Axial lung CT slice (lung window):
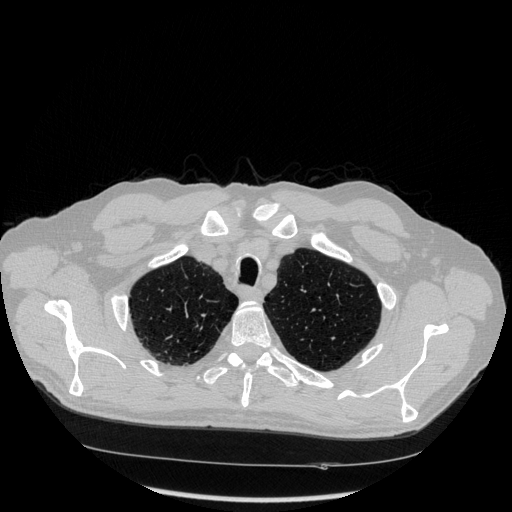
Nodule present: no